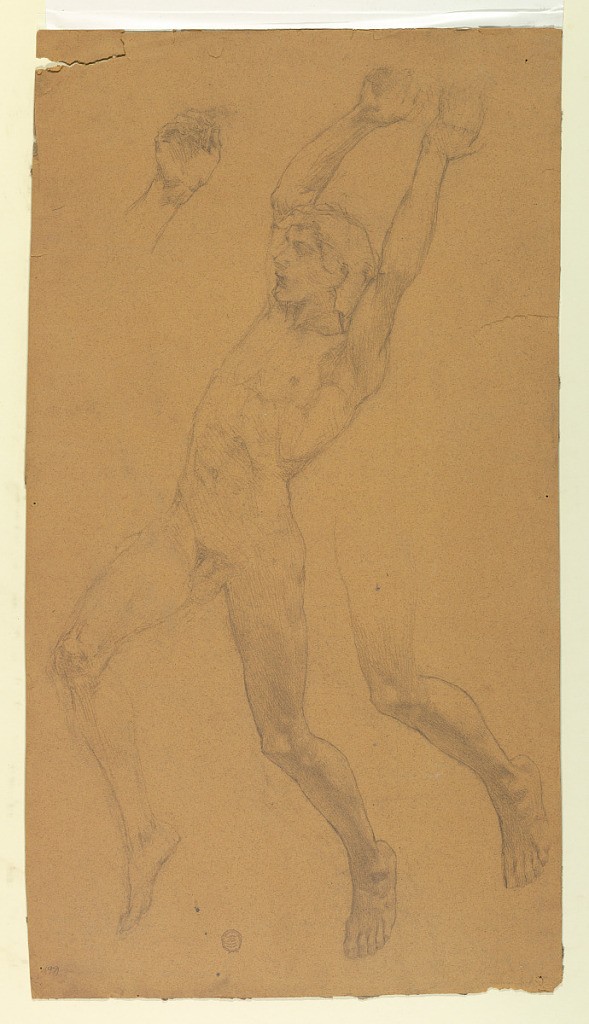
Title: Studies for a Flying Figure
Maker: Francis Augustus Lathrop, American, 1849–1909
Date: ca. 1894
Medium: Graphite on brown paper
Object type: Drawing
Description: Studies after the model for a male figure, flying. Nude boy shown in profile turned toward left with raised right leg and arms. The right hand is shown in detail, top left; the left leg, bottom right.